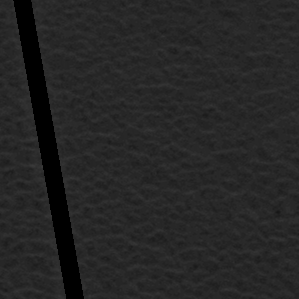
Label: frost